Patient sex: F
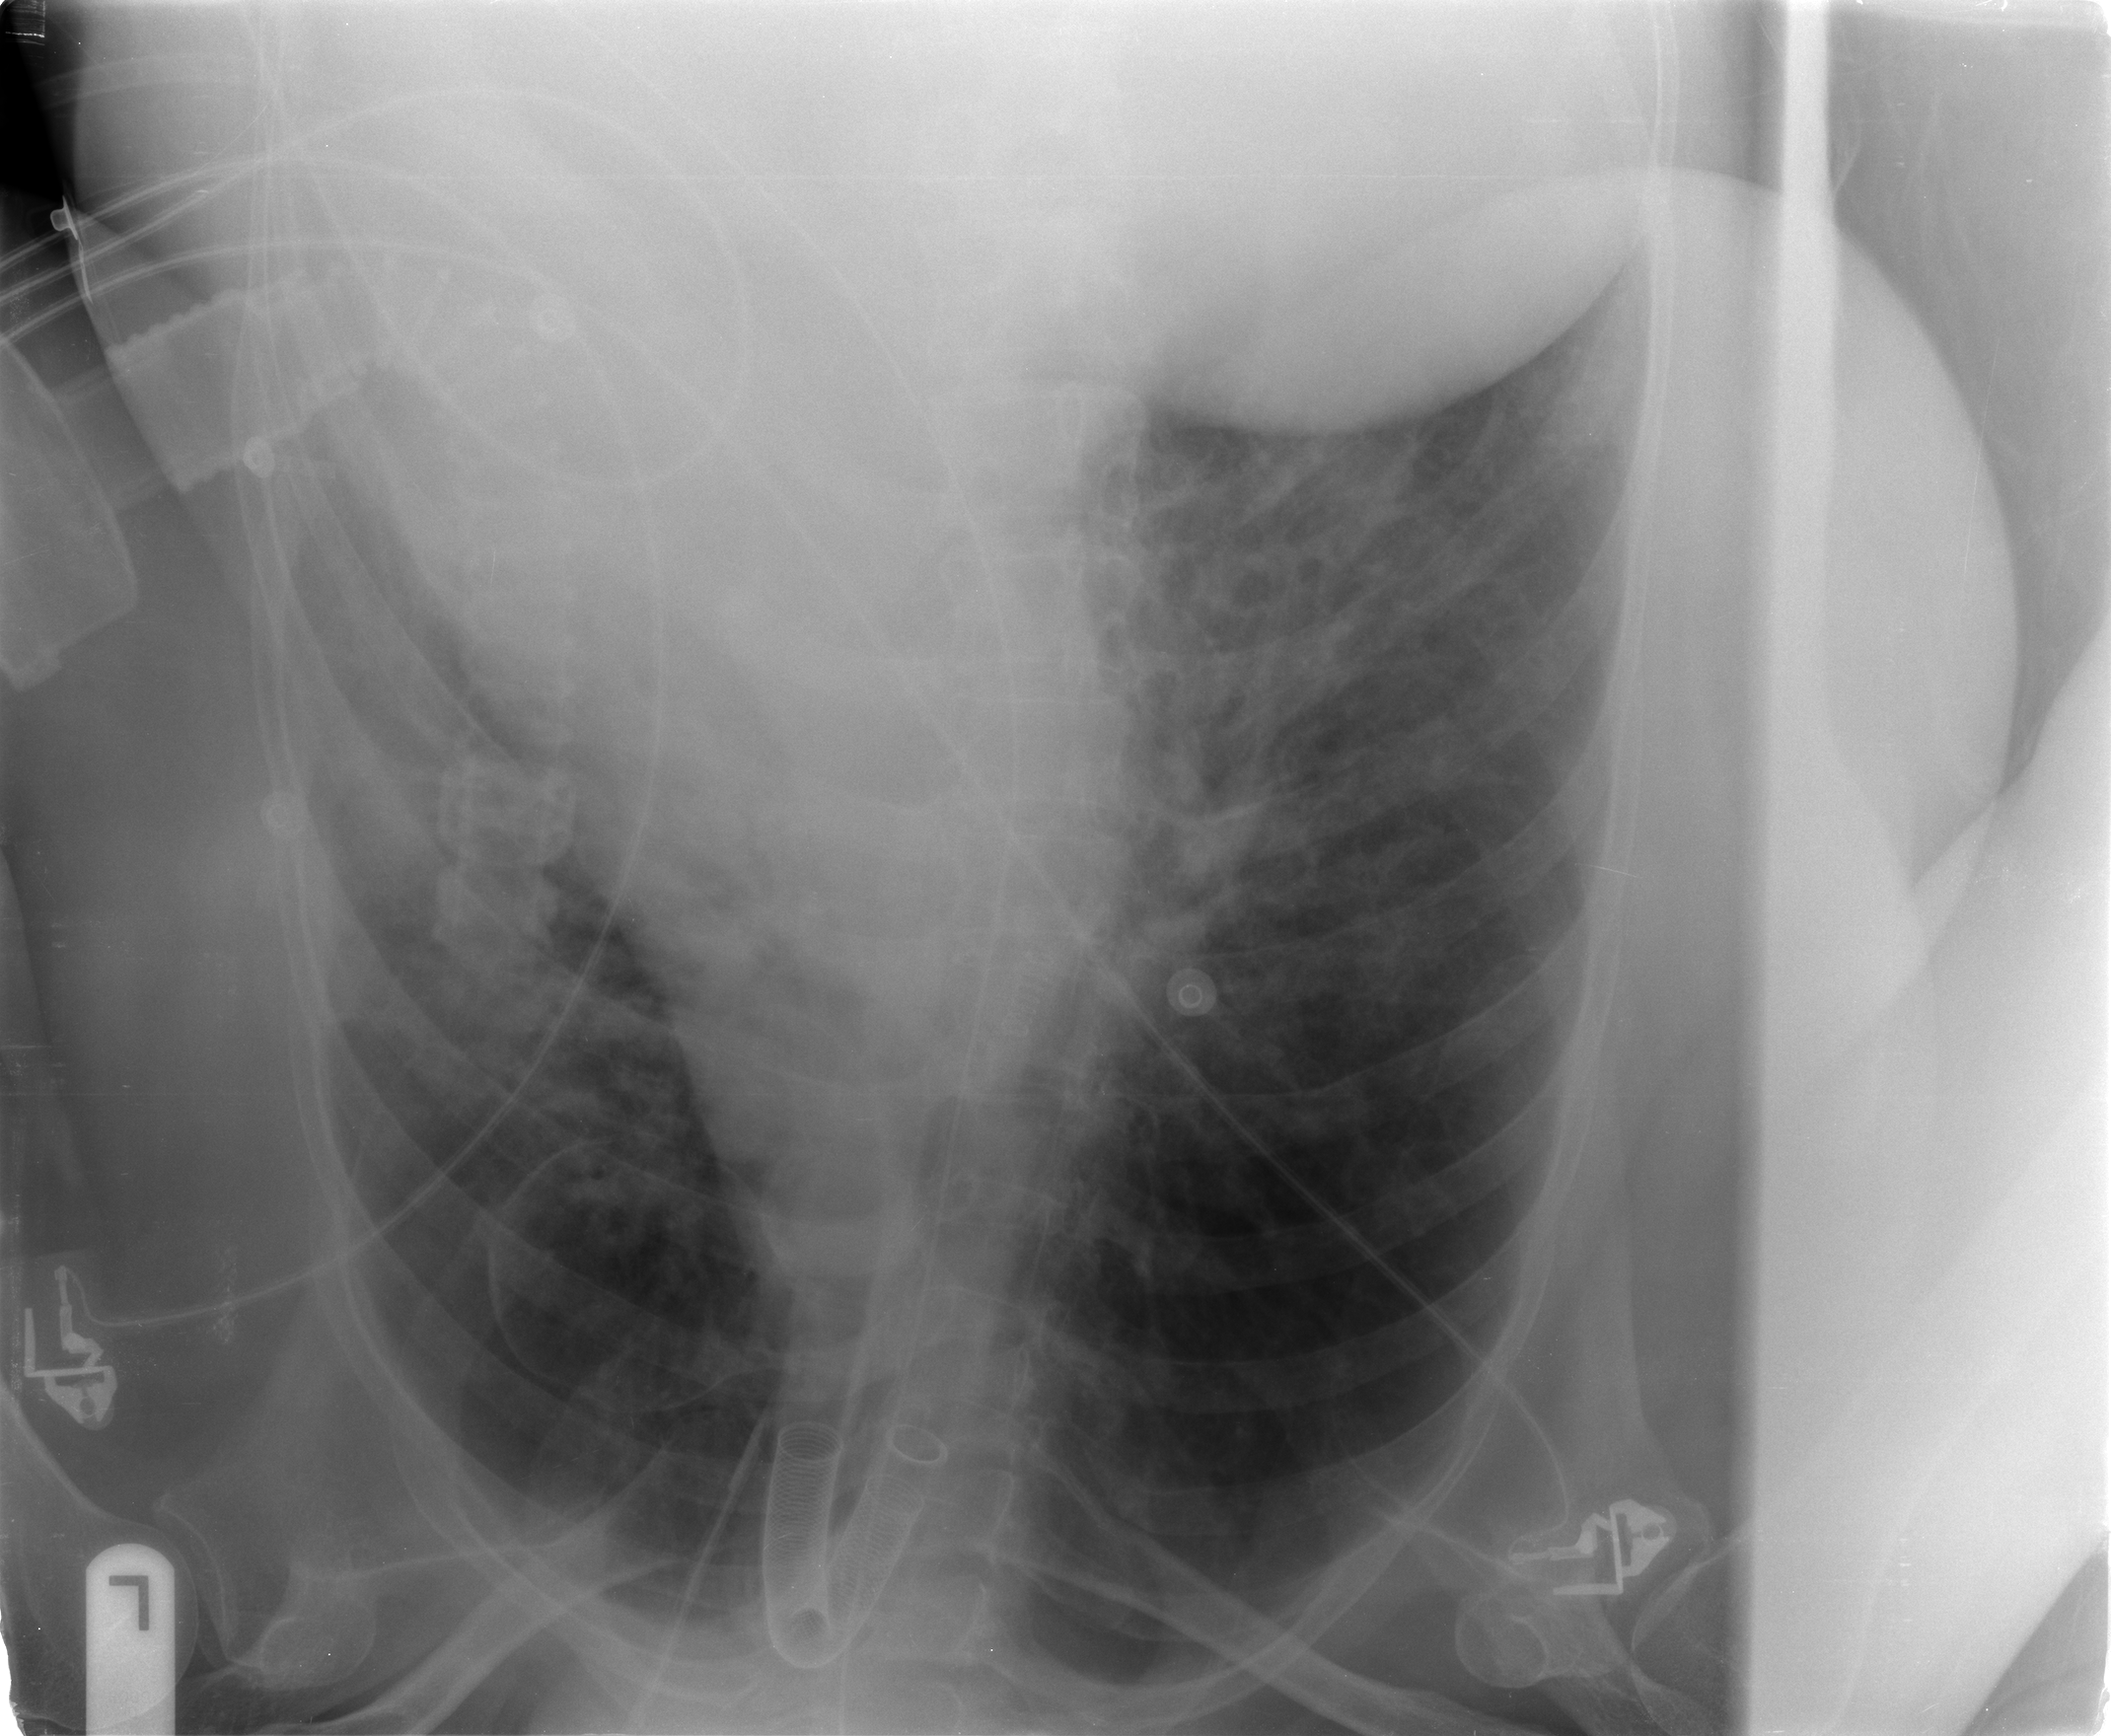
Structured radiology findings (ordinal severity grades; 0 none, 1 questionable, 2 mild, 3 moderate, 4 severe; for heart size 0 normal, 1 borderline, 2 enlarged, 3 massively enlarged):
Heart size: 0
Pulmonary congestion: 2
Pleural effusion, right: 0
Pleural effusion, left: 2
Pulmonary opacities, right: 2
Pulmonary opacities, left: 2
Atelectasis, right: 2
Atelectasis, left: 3